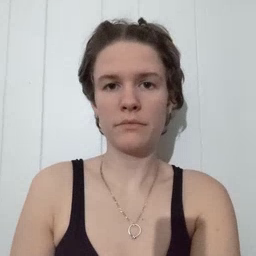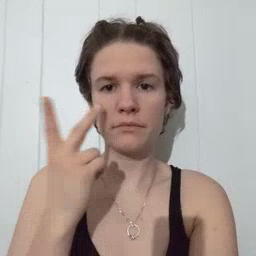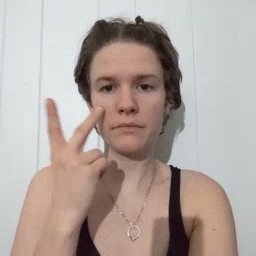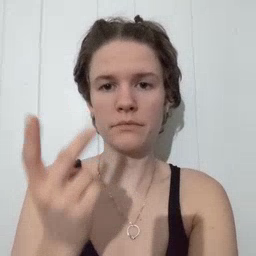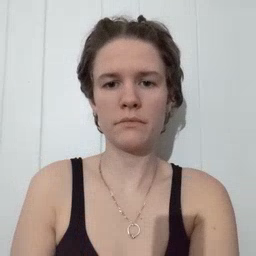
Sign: see